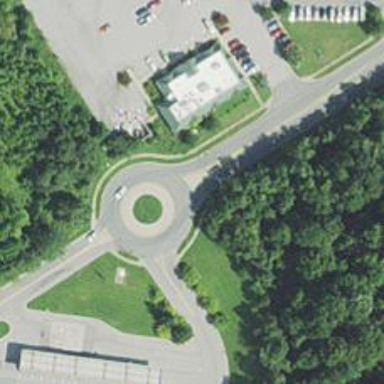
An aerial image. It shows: Tertiary road with asphalt surface leading to roundabout junction.